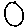
Label: circle